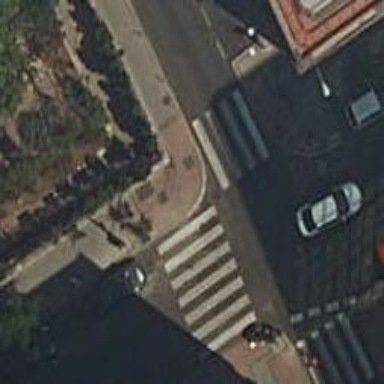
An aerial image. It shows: Footway with zebra crossing.